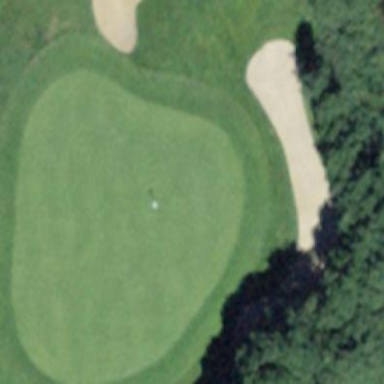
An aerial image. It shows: Golf green.